Field crop: maize
Growth stage: 2
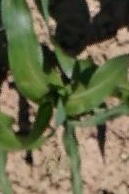
Species: maize